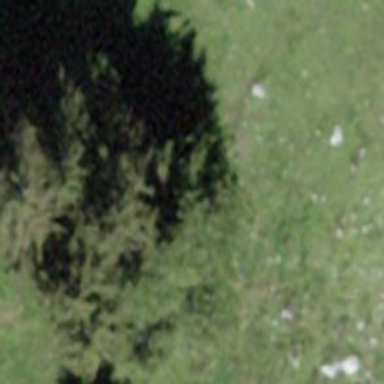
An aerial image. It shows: Needle-leaved tree in nature.